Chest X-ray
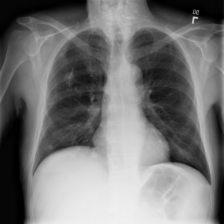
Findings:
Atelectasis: negative
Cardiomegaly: negative
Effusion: negative
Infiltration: negative
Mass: negative
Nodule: negative
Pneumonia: negative
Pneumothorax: negative
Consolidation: negative
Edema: negative
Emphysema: negative
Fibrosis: negative
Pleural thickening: negative
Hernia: negative